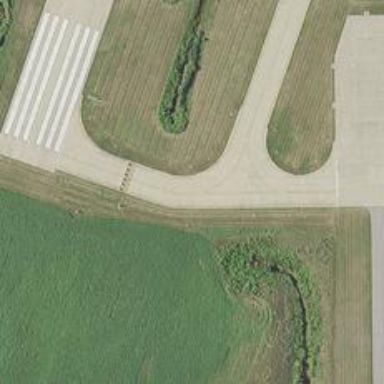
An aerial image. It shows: Image of taxiway at airport.